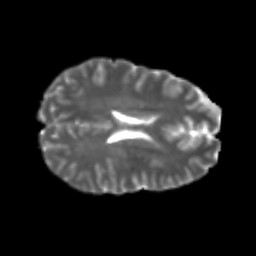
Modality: T2w
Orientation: axial
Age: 24
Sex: male
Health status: healthy
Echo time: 0.074 s